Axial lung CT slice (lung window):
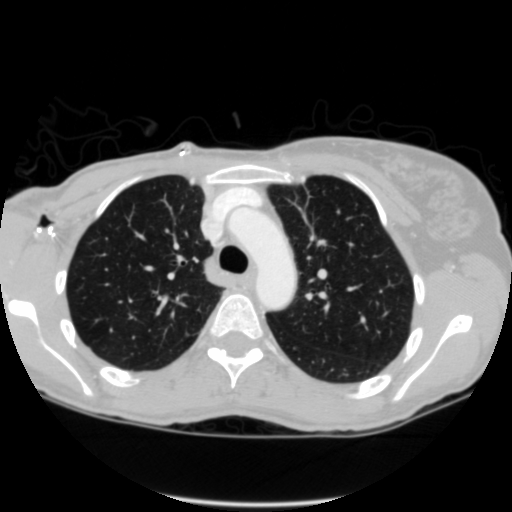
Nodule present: no